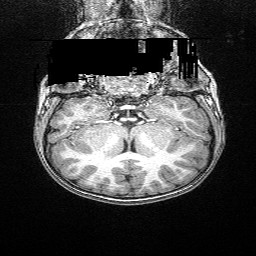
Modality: T1w
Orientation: sagittal